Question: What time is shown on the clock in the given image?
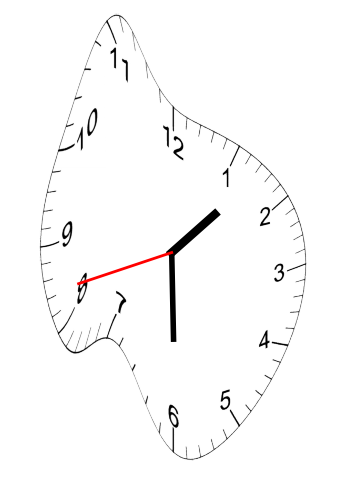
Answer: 01:29:42